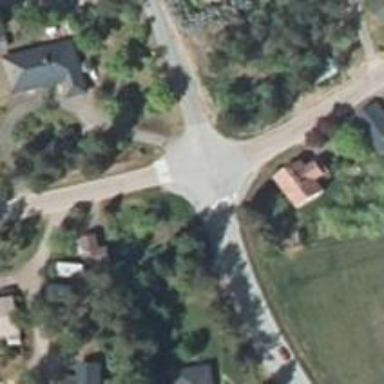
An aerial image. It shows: Cycleway.